Interaction volume radius: 5 \u00c5
Interaction volume height: 15 \u00c5
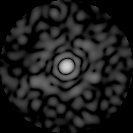
Disorder parameter: 0.8231